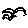
Label: bird